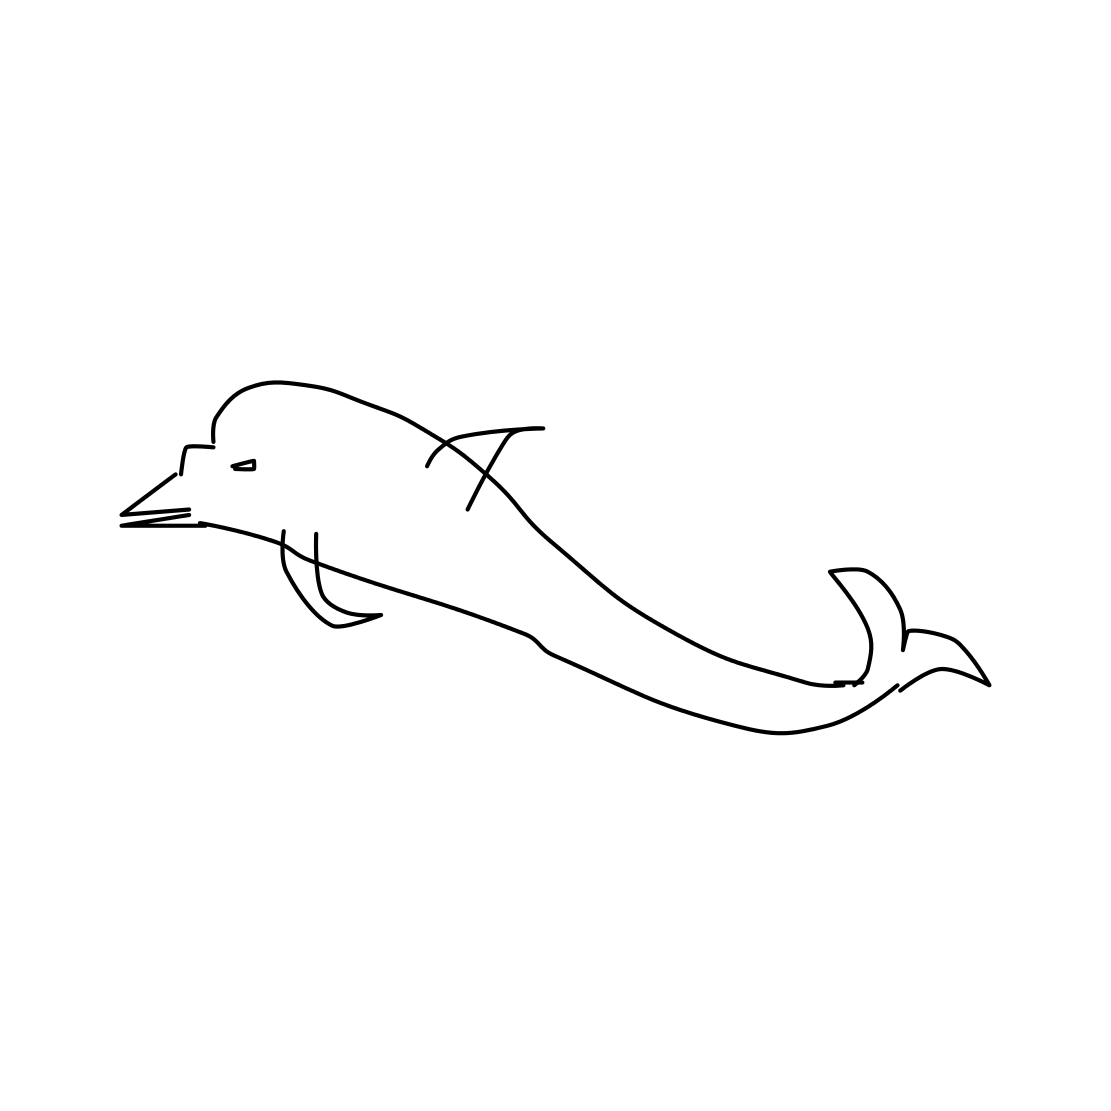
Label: dolphin